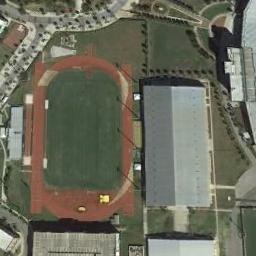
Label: ground_track_field